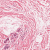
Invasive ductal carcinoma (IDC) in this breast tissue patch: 0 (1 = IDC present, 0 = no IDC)